Question: I have the following ANTLR grammar:
'''
grammar mygrammar;
ASSIGNMENT
: ID '=' INT
;
ID : ('a'..'z'|'A'..'Z'|'_') ('a'..'z'|'A'..'Z'|'0'..'9'|'_')*
;
INT : '0'..'9'+
;
WS : ( ' '
| ' '
| '
'
| '
'
) {$channel=HIDDEN;}
;
'''
Only the ASSIGNMENT rule is actually mine, the rest are defaults added by ANTLRWorks 1.4.3.
When I come to try the grammar in the interpreter, strings such as "a=5" succeed, but strings such as "b[space]=[space]6" fail: I get a MismatchedTokenException because of the spaces:

From reading the ANTLR website, and the and text/grammar rule, it seems the whitespace should be ignored, however this is not the case.
What am I doing wrong?
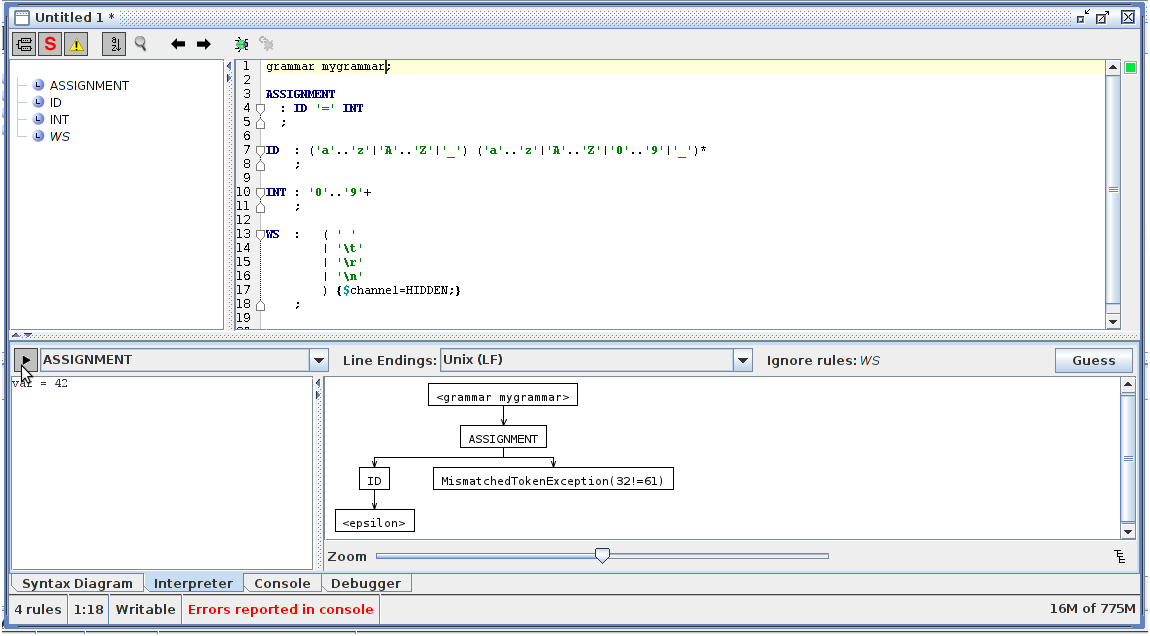
Answer: I know you already found the answer, but let me explain changing 'ASSIGNMENT' to 'assignment' solved it.
Because rules that start with a capital, are lexer rules (i.e. tokens). And '{skip();}' or '{$channel=HIDDEN;}' cause lexer rules to be skipped (or hidden) from parser rules, not from lexer rules.
That is why 'ASSIGNMENT' (lexer rule) didn't accept any white spaces, and 'assignment' (parser rule) does ignore them.